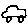
Label: car